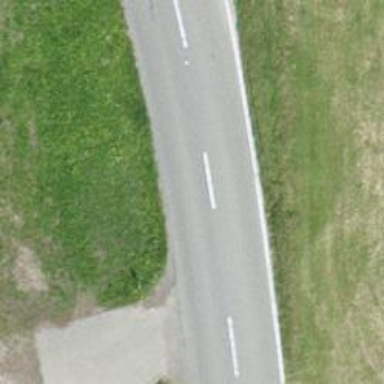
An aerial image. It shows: Service road covered with grass pavers.